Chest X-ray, PA view. Patient: 74 years old, sex M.
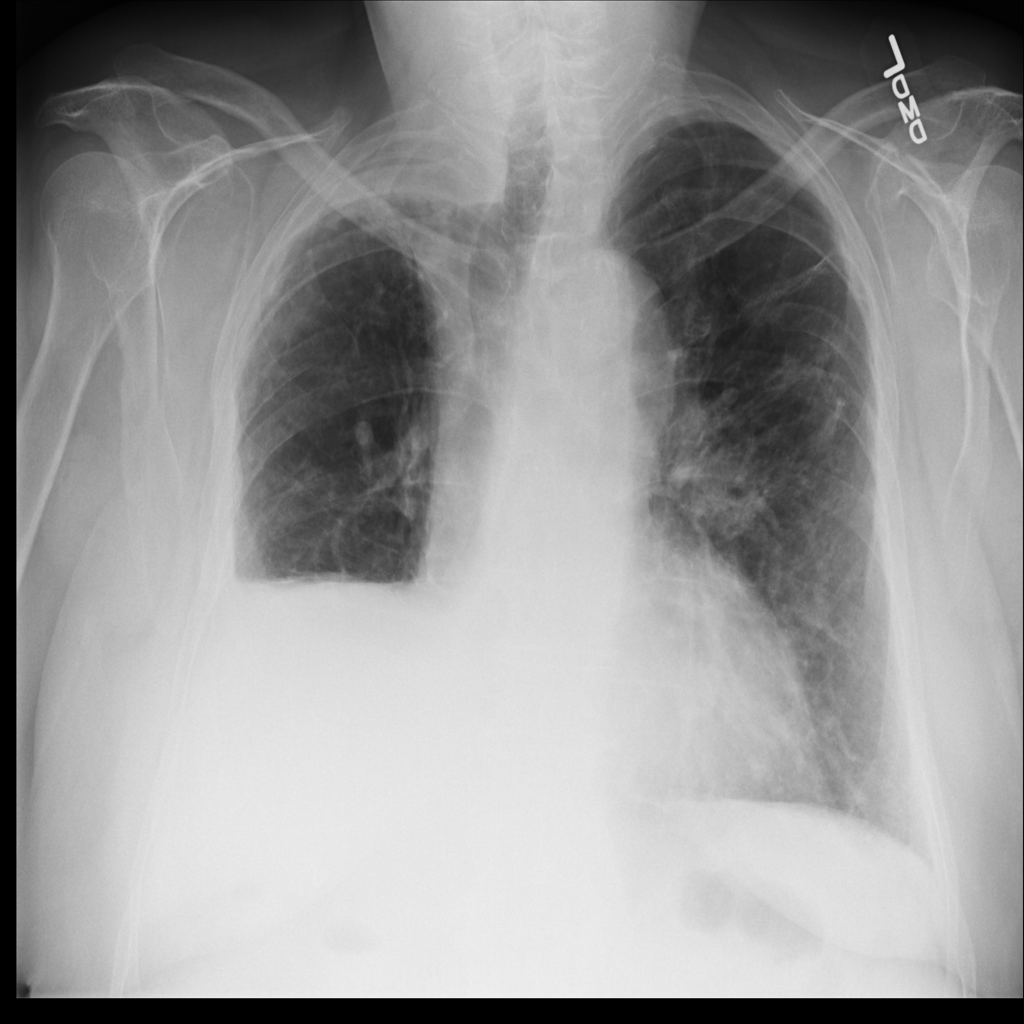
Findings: Nodule